Field crop: maize
Growth stage: 2
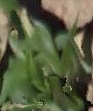
Species: maize